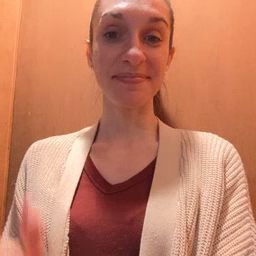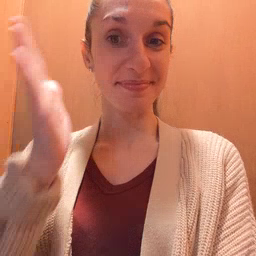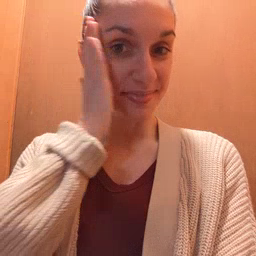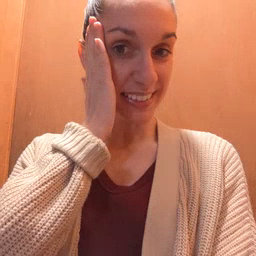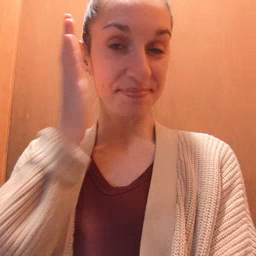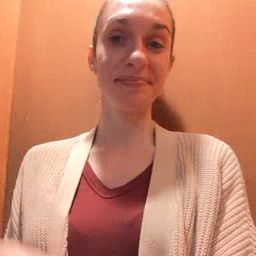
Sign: bed